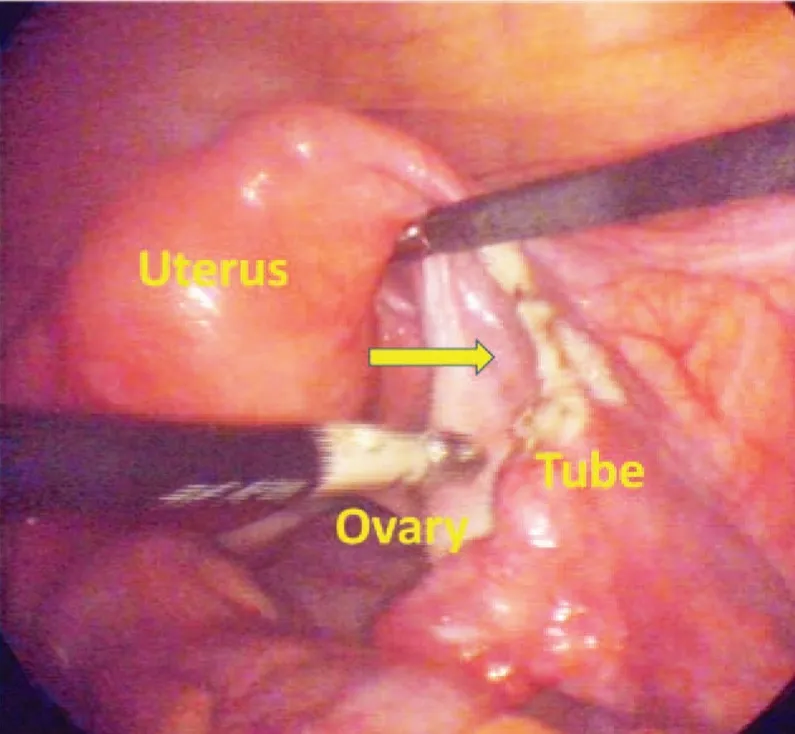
Result of laparoscopic tubal sterilization operation. An estimated 2 cm gap between the proximal and distal blunt ends. The arrow denotes the site of tubal ligation.
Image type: endoscopy (airway_endoscopy)